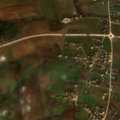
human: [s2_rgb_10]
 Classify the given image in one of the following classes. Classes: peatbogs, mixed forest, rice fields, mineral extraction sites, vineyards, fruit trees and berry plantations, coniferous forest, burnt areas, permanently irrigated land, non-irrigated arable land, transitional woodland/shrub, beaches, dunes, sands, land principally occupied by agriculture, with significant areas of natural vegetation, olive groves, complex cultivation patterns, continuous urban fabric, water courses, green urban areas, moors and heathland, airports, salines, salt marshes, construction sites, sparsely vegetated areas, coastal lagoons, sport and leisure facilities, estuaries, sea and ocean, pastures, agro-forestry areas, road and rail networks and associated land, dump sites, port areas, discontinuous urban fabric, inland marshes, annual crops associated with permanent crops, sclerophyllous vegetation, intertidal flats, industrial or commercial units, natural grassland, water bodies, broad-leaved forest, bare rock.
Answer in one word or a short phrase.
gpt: discontinuous urban fabric, non-irrigated arable land, complex cultivation patterns, transitional woodland/shrub